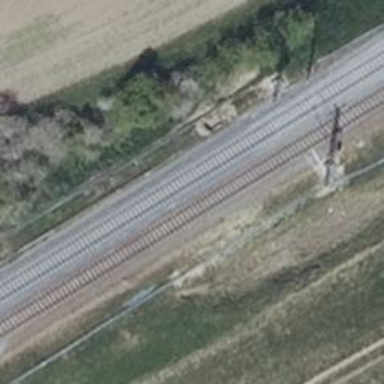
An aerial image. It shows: Railway switch.